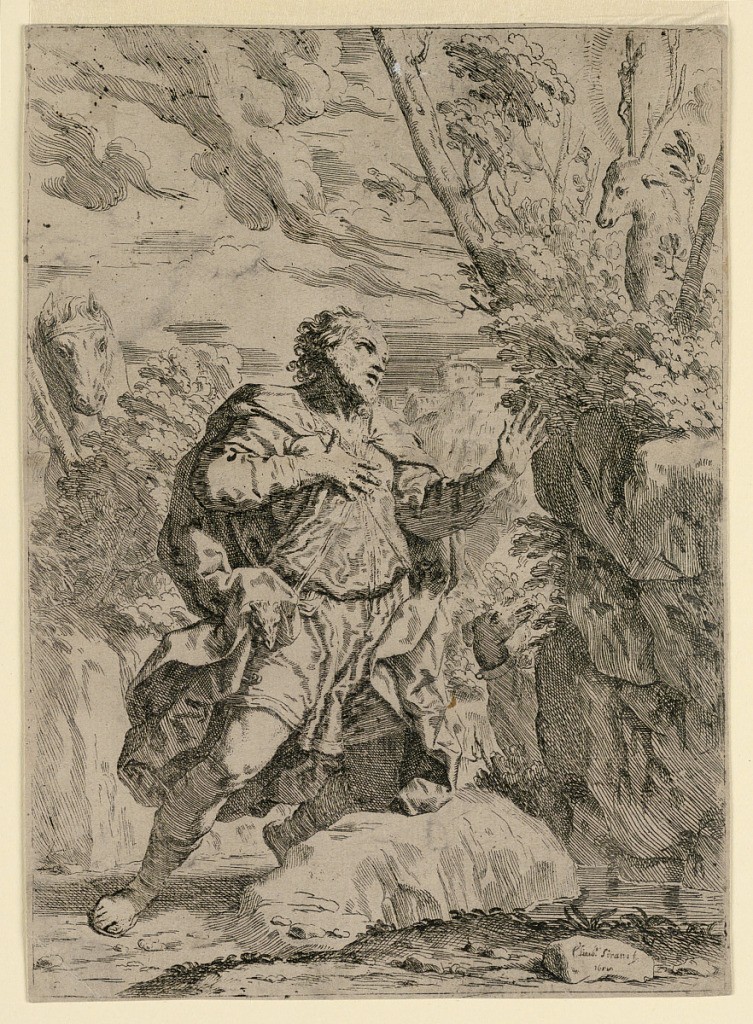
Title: Saint Eustace
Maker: Elisabetta Sirani, Italian, 1638–1665
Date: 1655
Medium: Etching on paper
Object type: Print
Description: St. Eustace in a landscape, kneeling before a stag with a crucifix between its antlers. His dog is in the center background.